Question: I am not sure I am using the right words for this UI feature, but I have attached a snapshot of what I am looking to achieve in my app.
Its used by Go SMS, where a user types contacts in an edit text, after the user selects a contact from the completion drop down, the contact is inserted in the edit text as show in the attached image.The edit text is still open to accept further input.
For my app, I would like to do the grouping and insertion as soon as the user enters a comma, Just like the Tag input for StackOverflow works (But I believe I can handle that alone.) My problem is what kind of View is this or how do I modify an EditText to behave like this?

Thanks.
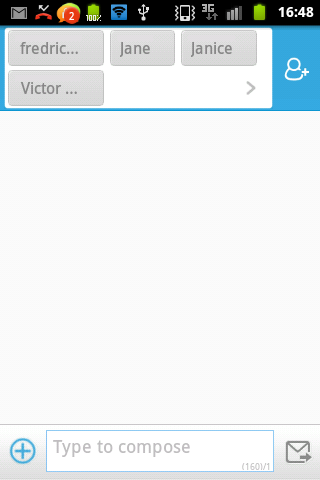
Answer: The official Chips library from Google (as used in Gmail, Email, Calendar, Messaging) is located at <URL>
A simple example of how to use it can be found at <URL>